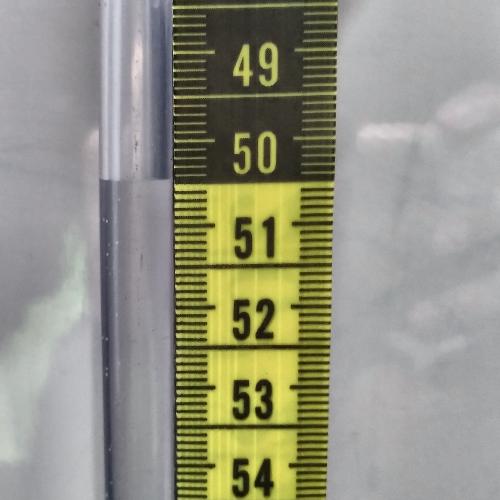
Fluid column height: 50.4 cm